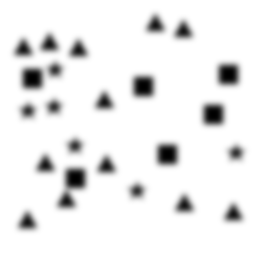
Squares: 6
Triangles: 12
Stars: 6
Total shapes: 24